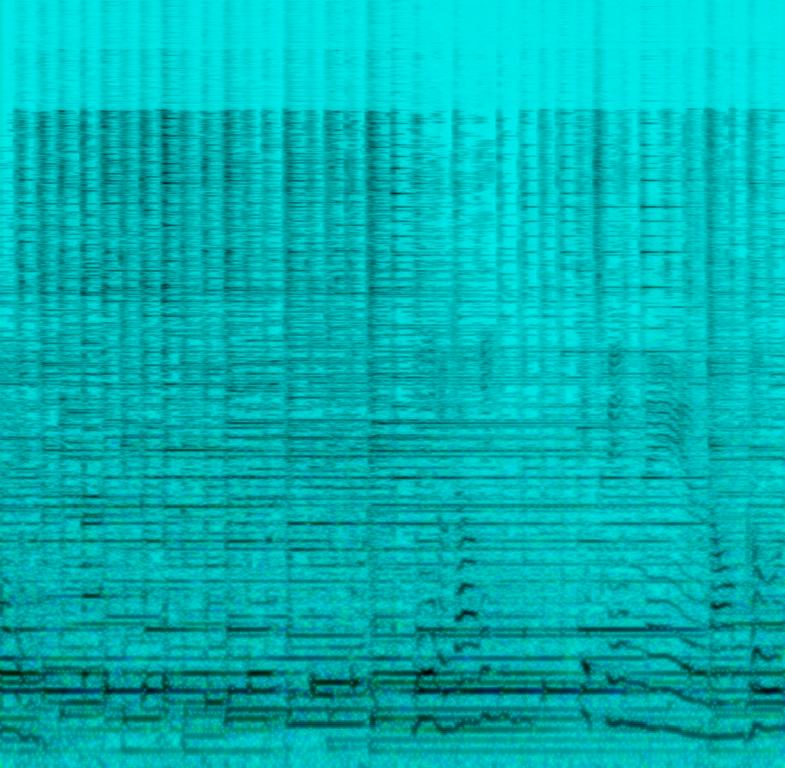
The low quality recording features a cover of a rock song and it consists of a passionate male vocal singing over an auto harp melody. It sounds passionate, emotional and mellow, despite the fact that the recording is noisy and in mono.